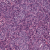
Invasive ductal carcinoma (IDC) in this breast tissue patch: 1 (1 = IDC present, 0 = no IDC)